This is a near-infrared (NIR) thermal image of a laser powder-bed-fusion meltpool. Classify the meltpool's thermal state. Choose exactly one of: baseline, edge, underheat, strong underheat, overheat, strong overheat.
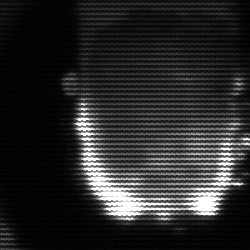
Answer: baseline